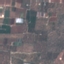
Land use / land cover: PermanentCrop